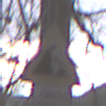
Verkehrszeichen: SteinschlagLinks
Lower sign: LaengeEinerStrecke3
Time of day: MorningAfternoon
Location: Outdoor (Nature)
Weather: PartlyCloudy
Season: NotSpecified
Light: Natural